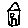
Label: house